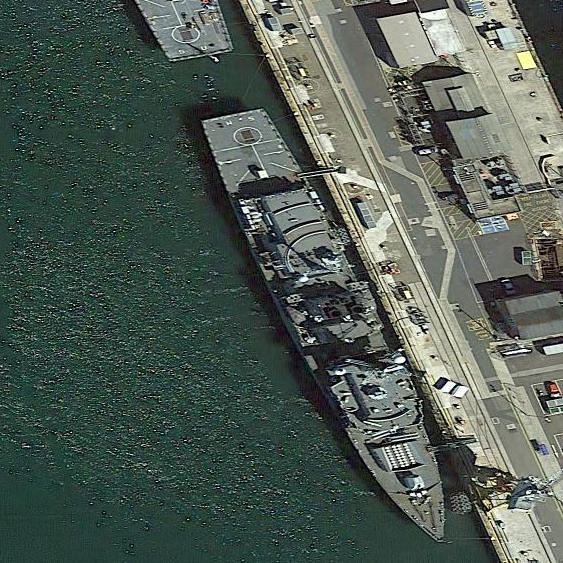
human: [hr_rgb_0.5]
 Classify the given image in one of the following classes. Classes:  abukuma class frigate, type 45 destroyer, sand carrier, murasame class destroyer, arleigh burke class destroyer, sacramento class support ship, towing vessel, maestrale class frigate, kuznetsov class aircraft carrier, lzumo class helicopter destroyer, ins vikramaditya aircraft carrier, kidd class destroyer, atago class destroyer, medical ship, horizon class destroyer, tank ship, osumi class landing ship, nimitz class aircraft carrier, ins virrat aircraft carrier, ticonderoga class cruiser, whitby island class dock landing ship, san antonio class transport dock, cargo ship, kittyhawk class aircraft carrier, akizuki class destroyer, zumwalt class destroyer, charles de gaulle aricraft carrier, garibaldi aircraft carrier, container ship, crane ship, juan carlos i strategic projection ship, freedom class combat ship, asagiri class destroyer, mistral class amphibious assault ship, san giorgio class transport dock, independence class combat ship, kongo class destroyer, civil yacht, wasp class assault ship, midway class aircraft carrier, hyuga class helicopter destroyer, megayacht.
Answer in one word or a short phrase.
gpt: Type 45 destroyer